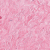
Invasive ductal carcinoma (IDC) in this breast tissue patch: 0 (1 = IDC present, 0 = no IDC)